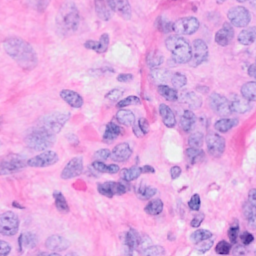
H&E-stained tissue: Breast